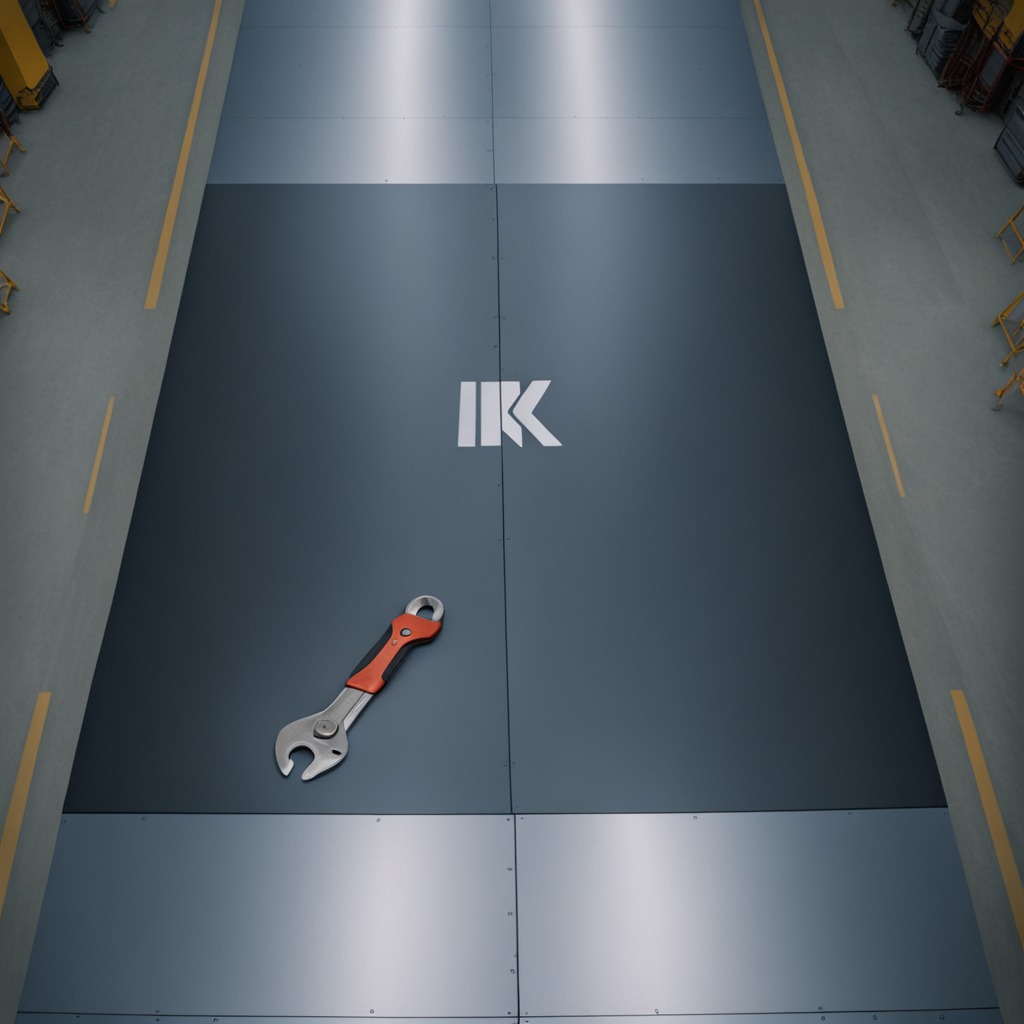
An wrench lies on the toolbox surface in an airplane hangar workshop 8K.